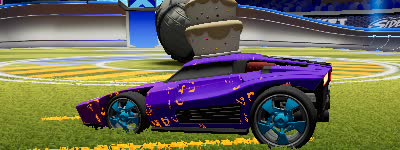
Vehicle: breakout